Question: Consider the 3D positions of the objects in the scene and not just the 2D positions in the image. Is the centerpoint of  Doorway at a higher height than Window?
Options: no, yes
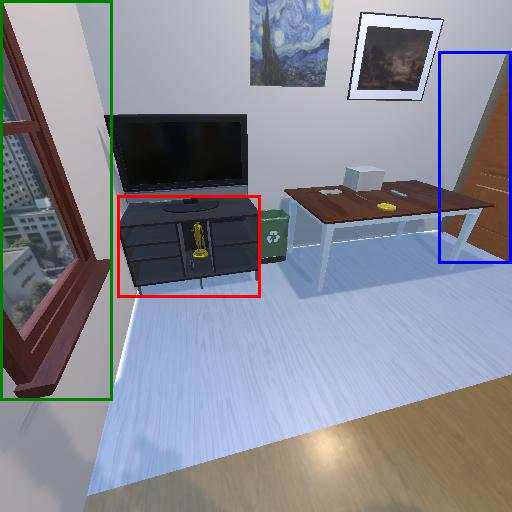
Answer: no